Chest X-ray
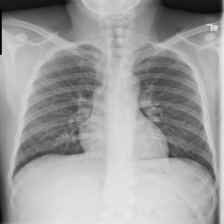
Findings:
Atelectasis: negative
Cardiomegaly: negative
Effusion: negative
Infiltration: negative
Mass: negative
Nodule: negative
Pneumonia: negative
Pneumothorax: negative
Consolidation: negative
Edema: negative
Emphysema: negative
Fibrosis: negative
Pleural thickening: negative
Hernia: negative